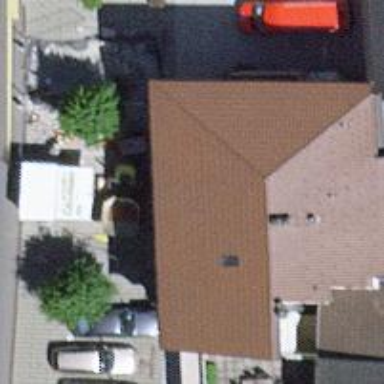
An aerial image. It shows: Restaurant.